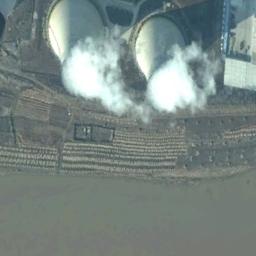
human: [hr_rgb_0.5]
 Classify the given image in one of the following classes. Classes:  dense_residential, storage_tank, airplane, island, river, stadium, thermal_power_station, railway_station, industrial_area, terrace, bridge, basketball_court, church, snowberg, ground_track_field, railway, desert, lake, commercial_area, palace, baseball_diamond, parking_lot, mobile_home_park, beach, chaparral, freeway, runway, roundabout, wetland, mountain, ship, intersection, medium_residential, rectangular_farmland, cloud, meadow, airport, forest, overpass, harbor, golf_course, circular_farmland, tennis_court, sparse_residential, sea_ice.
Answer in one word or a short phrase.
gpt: thermal_power_station